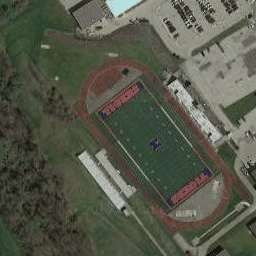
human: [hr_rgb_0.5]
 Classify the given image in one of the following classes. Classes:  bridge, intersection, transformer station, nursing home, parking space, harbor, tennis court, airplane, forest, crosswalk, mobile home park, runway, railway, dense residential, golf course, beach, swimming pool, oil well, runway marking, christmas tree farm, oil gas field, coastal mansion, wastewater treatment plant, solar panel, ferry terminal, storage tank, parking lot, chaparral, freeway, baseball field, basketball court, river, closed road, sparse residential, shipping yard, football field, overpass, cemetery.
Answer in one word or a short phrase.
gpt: football field